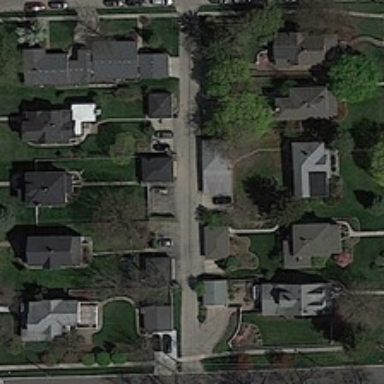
There is a block with two rows of grey roof houses and gardens .